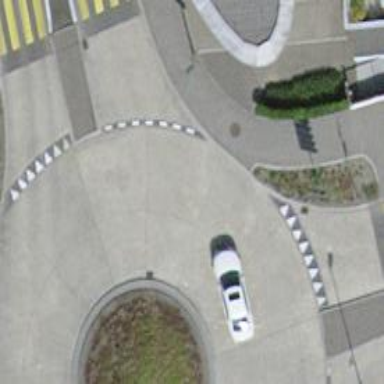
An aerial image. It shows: Asphalt road that is secondary route leading to roundabout.